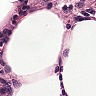
Metastatic tissue present: no